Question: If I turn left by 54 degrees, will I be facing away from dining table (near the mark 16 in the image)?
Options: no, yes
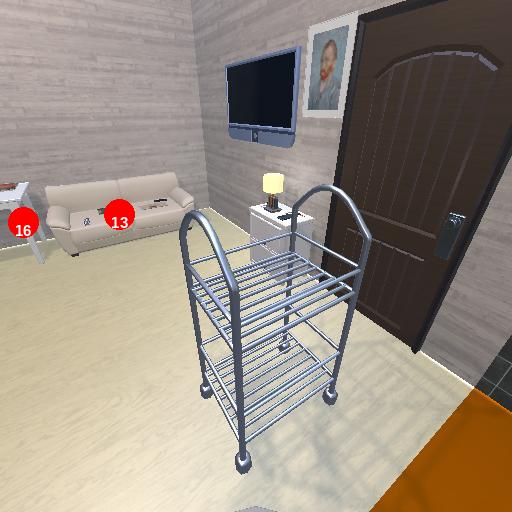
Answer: no